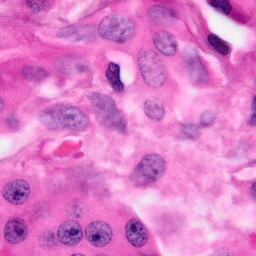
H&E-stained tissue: Pancreatic